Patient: sex M, age 60
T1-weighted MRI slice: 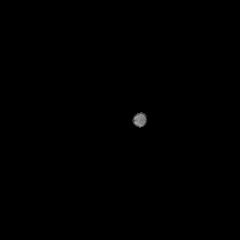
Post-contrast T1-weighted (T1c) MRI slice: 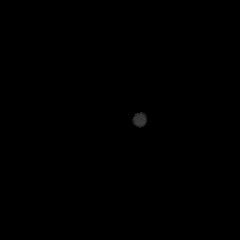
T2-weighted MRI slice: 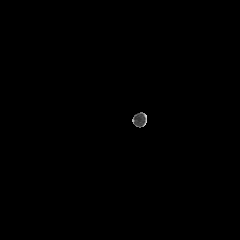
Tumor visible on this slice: no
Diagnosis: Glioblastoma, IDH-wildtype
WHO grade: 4